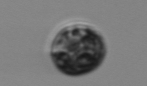
Label: Dinophyceae